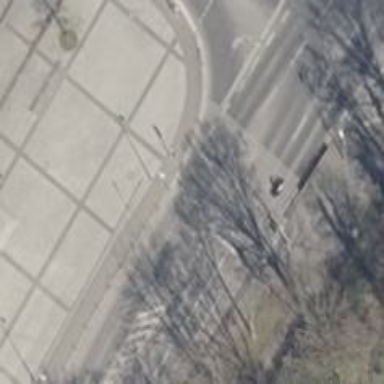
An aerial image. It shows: Road with traffic signals for signaling.